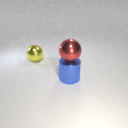
large blue metal cylinder to the right of large yellow metal sphere